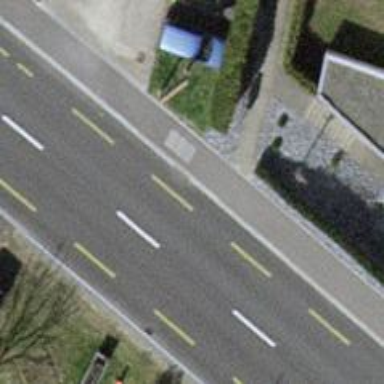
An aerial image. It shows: Sidewalk along the footway.